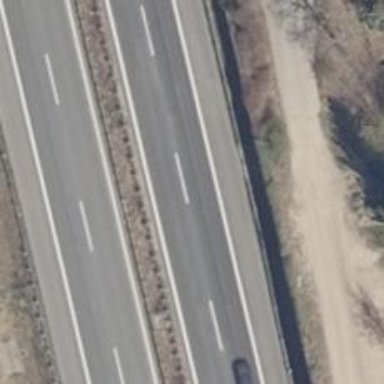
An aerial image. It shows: Concrete motorway.